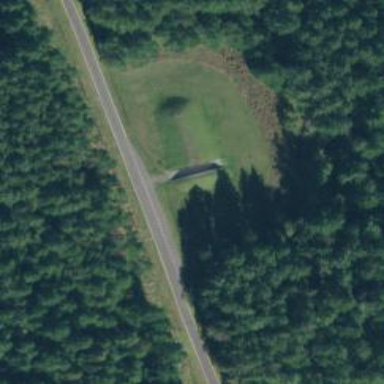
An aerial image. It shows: Military bunker.